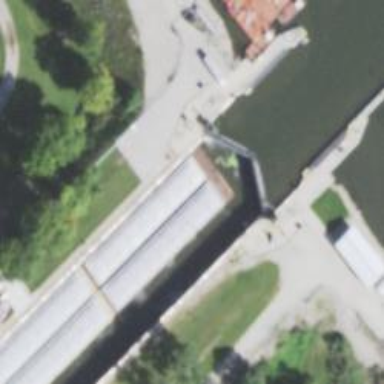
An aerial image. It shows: Lock gate along waterway.